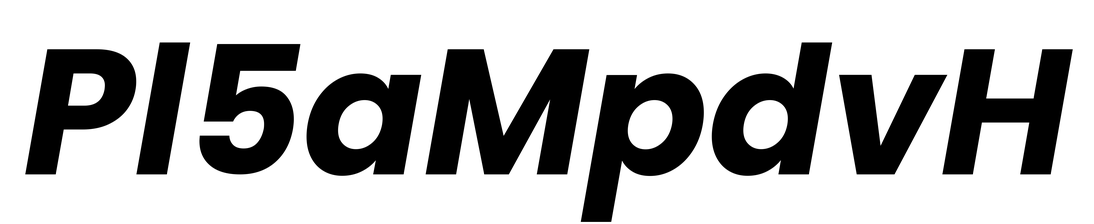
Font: Poppins-BoldItalic